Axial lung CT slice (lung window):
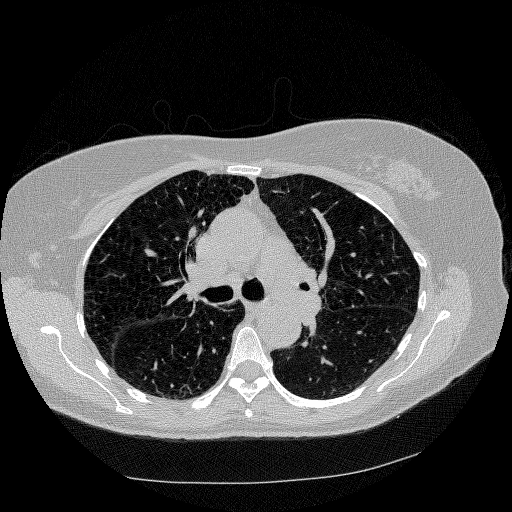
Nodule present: no